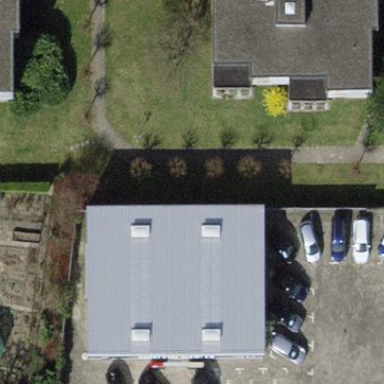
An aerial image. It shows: Building that houses car shop.